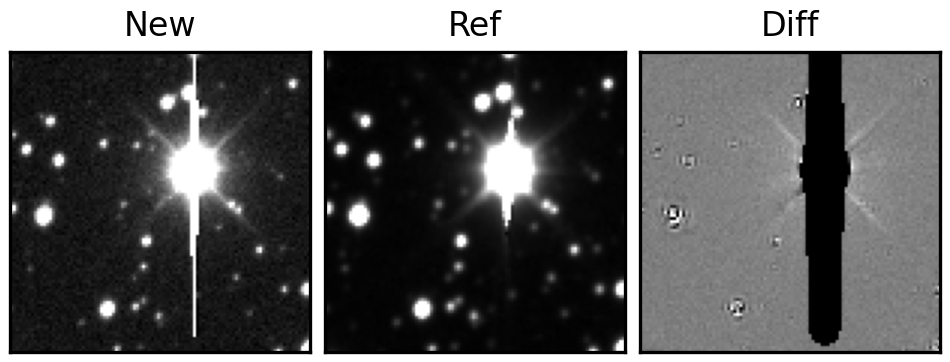
Label: bogus